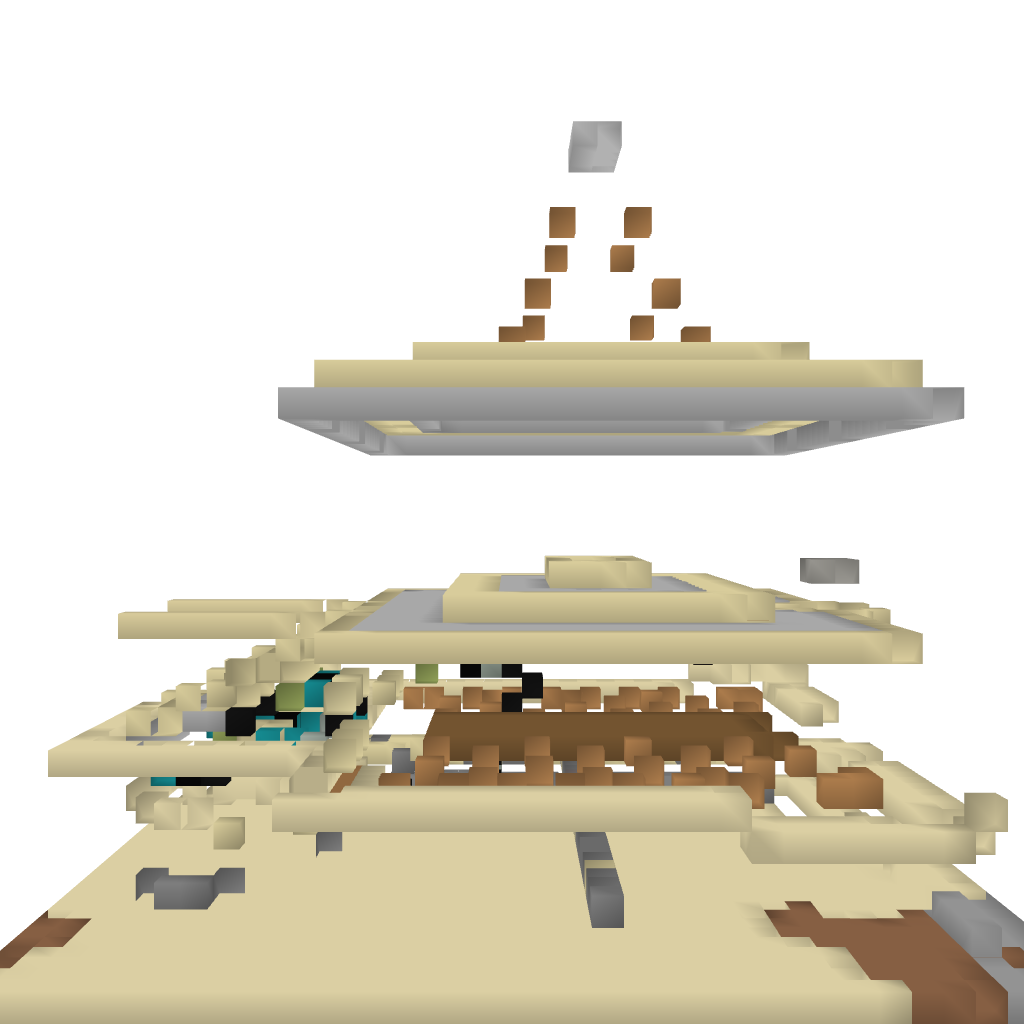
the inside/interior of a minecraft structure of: weird arena pagoda thingymajiggy with a secret stair